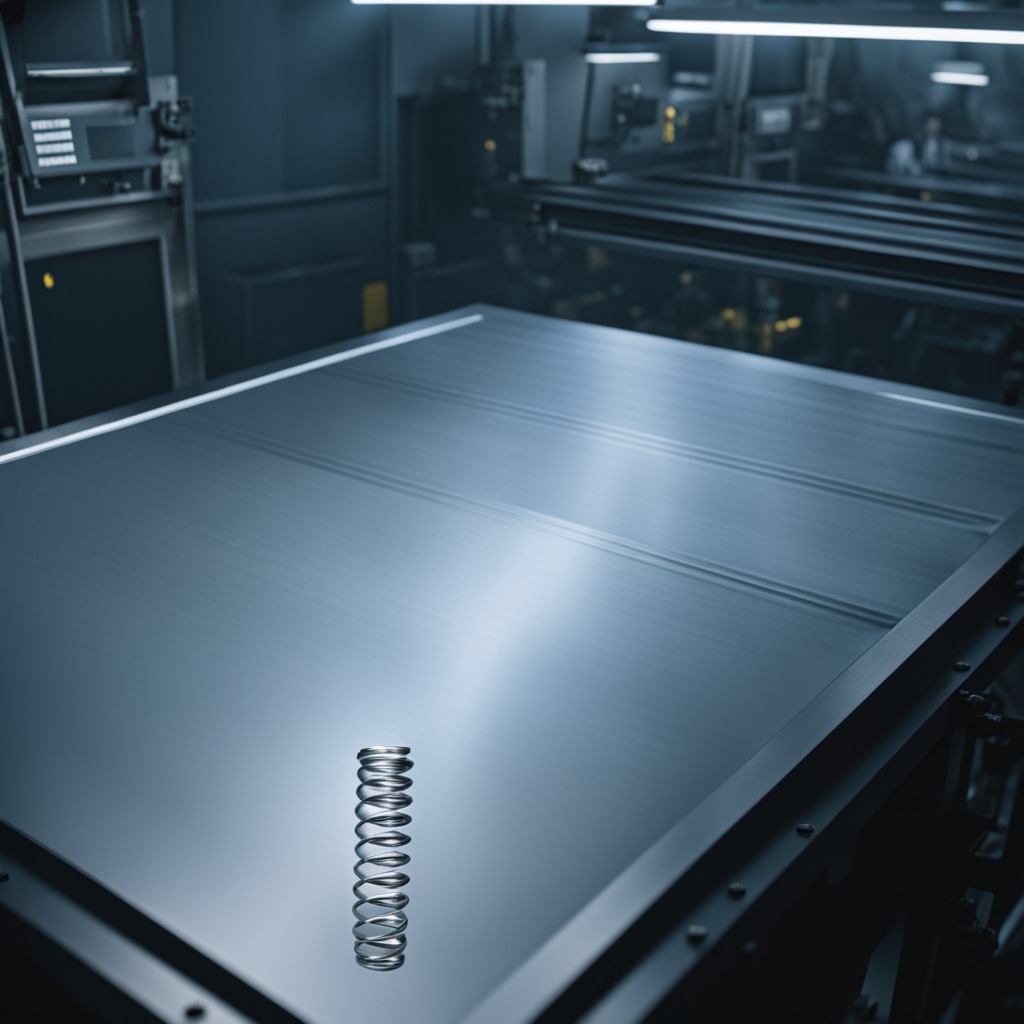
A coiled metal spring is lying on the metal table in a machine shop under fluorescent lights.